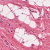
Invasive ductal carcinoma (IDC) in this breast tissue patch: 0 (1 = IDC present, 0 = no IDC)